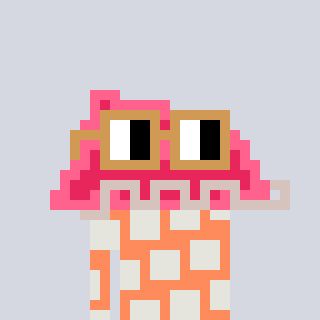
a pixel art character with square brown glasses, a retainer-shaped head and a peachy-colored body on a cool background